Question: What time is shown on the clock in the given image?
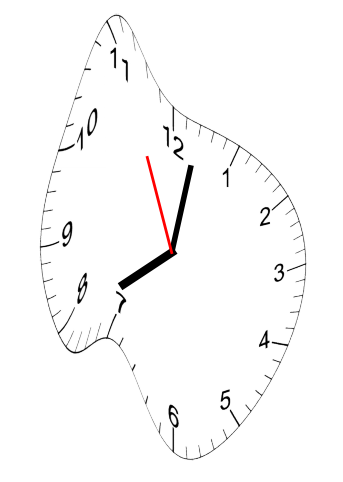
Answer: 08:01:56